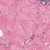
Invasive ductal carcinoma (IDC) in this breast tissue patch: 0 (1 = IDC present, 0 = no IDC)